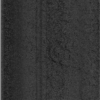
Label: dusty